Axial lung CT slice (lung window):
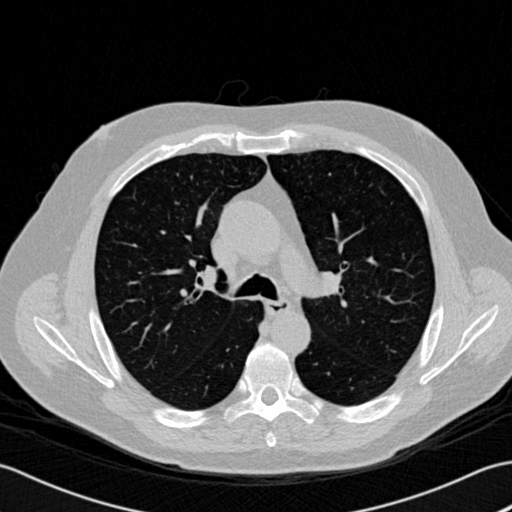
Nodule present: no